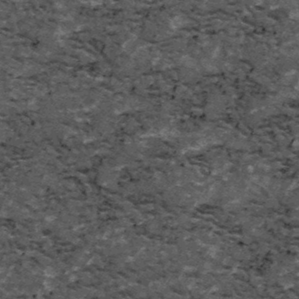
Label: frost